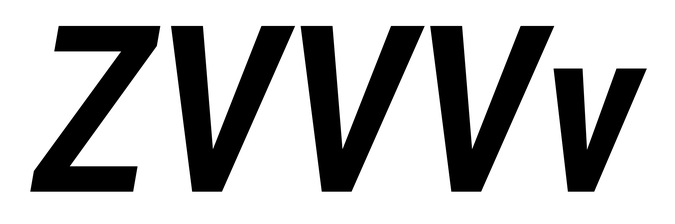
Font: Roboto-Italic_Condensed_SemiBold_Italic